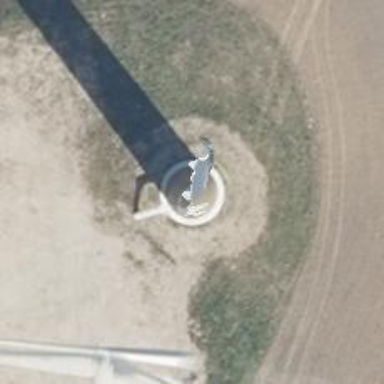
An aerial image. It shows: Wind generator of the horizontal axis type made by Vestas.